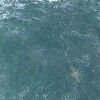
Label: land